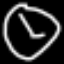
Label: clock